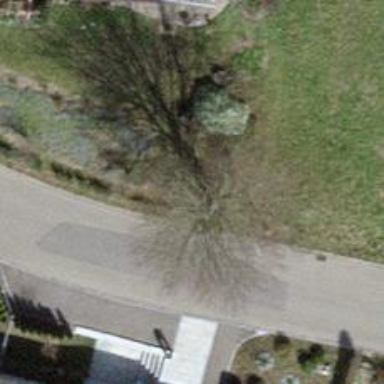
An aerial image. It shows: Beautiful tree in nature.